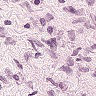
Metastatic tissue present: no